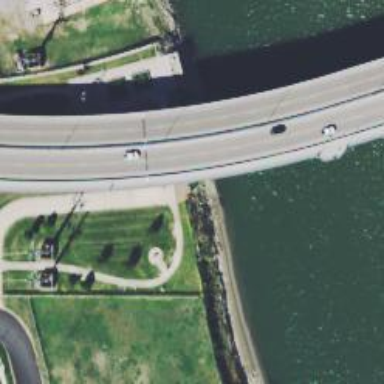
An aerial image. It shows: Viaduct bridge over primary highway.